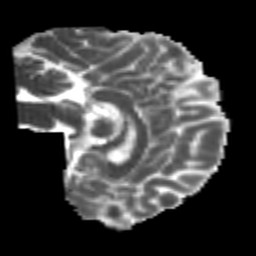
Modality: MD
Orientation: sagittal
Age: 26
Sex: male
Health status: healthy
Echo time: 0.074 s